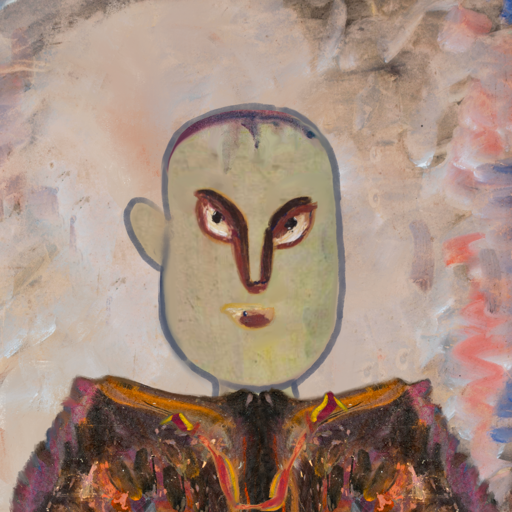
Background: Roy_Bahadur, Head And Neck Front: Hill_Girl, Face Front: After_Raid, Bust: Gypsy_Queen, Hair Front: Blank, Head Accessory: Blank, Second Necklace: Gypsy_Mother_1, Necklace: Blank, Baby: Blank